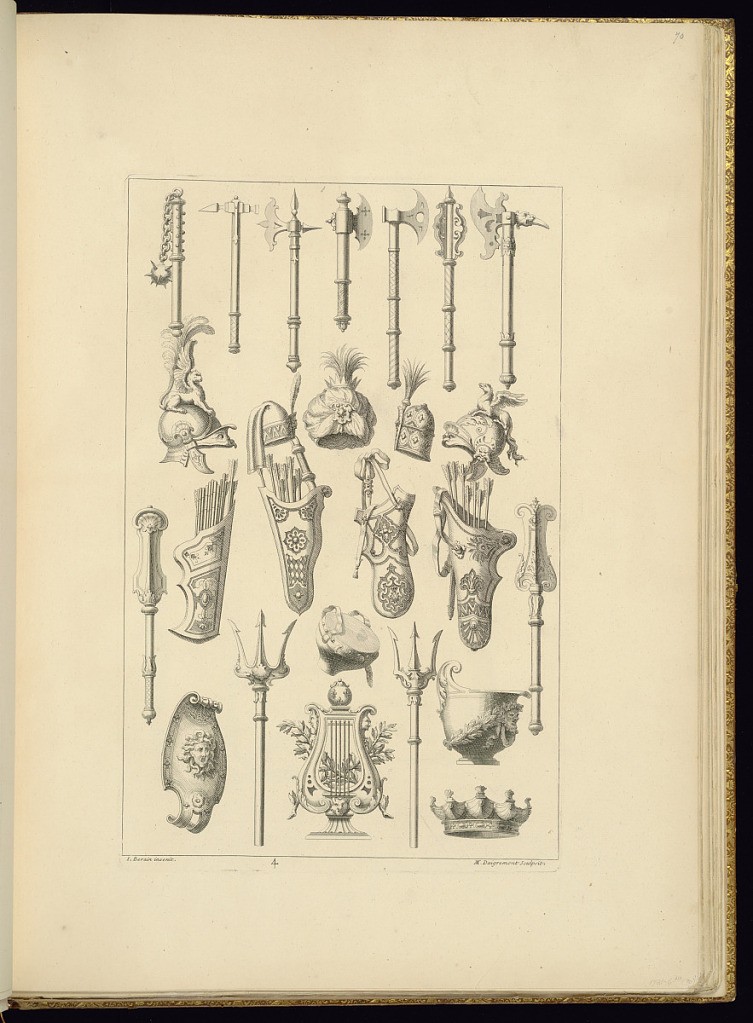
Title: Ornamented Axe, Helmet, Quiver, Shield, and Crown Designs
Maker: Jean Berain, the elder, French, 1640-1711
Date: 1711
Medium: Engraving on laid paper
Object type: Bound print
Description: Designs for axes, helmets, quivers, a shield, and a crown, featuring ornamental motifs such as winged horses, griffins, rosettes, shells, beading, rosettes, acanthus leaves, masks, and fleurs-de-lis. The plate is signed and numbered